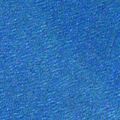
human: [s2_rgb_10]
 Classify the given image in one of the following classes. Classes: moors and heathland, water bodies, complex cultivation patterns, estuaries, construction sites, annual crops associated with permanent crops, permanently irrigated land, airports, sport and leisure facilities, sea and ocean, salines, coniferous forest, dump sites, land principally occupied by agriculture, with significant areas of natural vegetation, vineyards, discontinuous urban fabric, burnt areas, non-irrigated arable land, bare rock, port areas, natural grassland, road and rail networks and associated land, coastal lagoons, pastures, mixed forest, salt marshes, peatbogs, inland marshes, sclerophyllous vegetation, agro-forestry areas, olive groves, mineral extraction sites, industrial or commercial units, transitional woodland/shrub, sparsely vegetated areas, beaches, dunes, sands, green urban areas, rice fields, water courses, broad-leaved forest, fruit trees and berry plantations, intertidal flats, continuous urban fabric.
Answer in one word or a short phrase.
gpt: sea and ocean